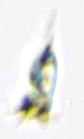
Label: Tintinnid